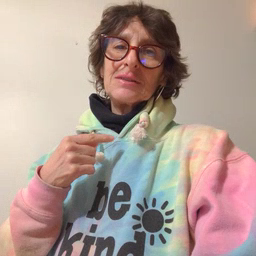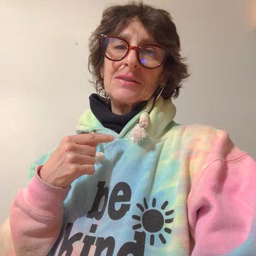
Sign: chin